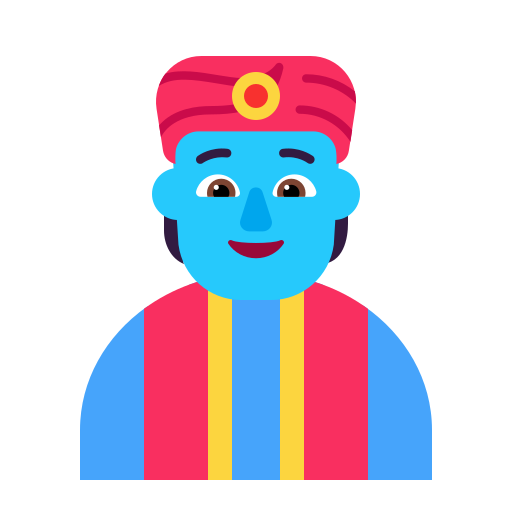
person genie flat